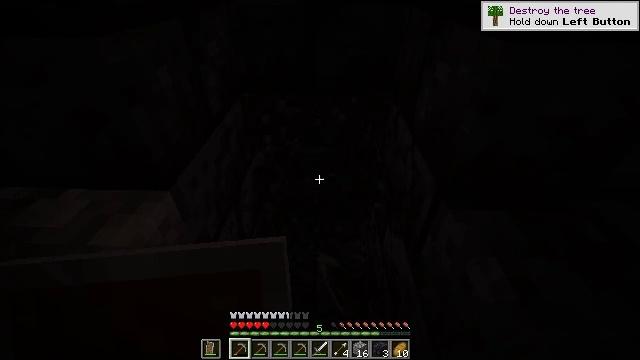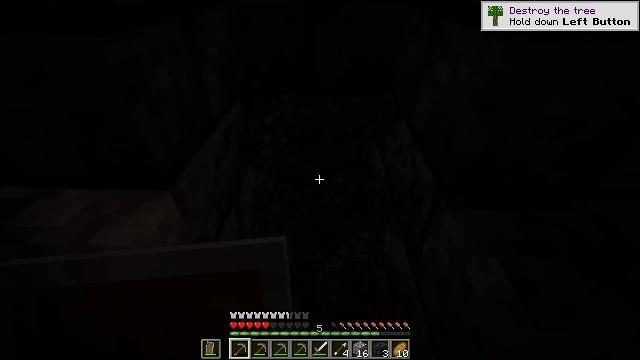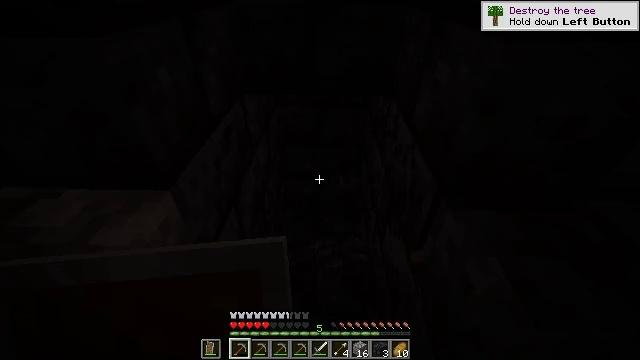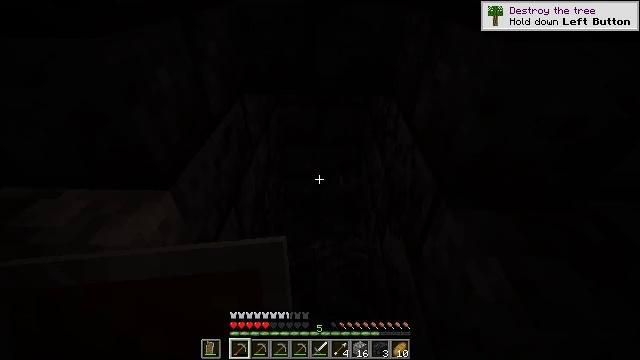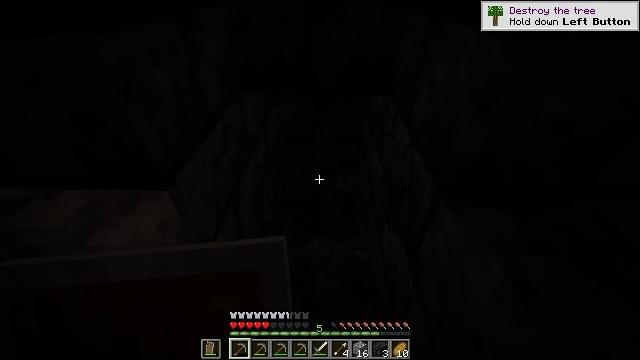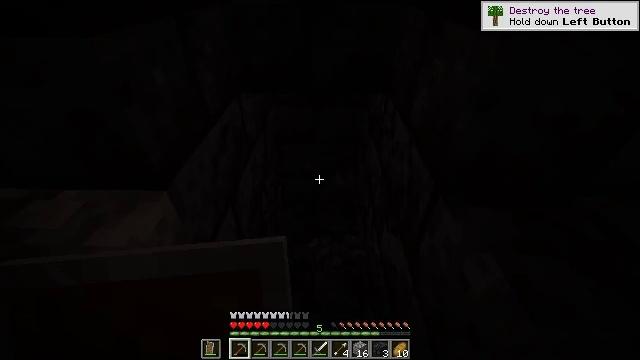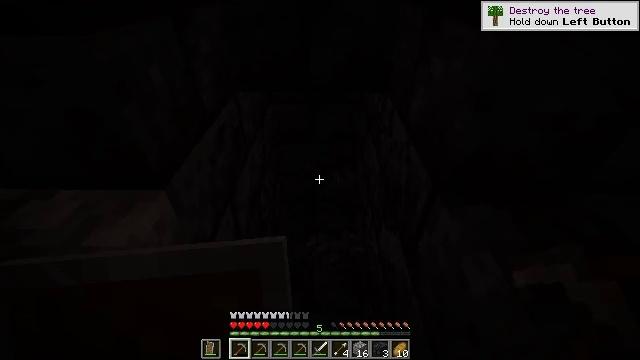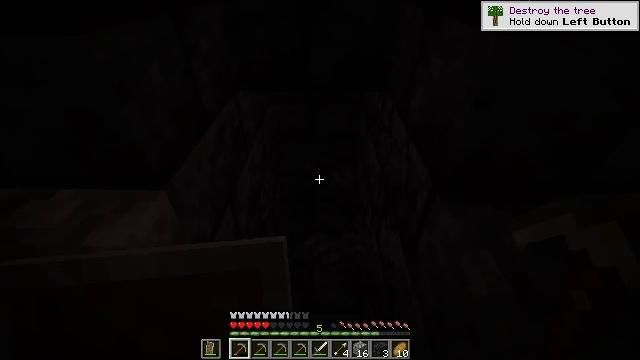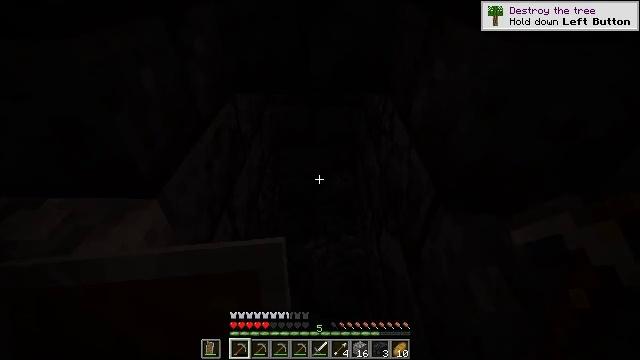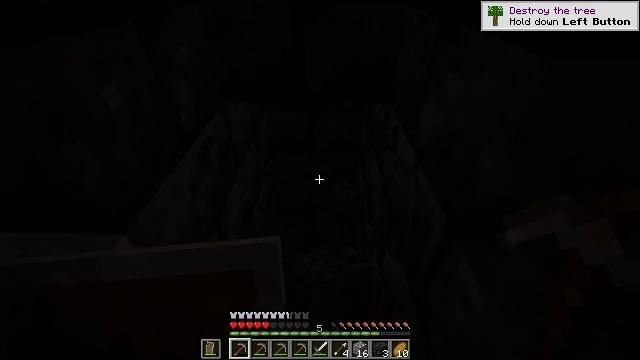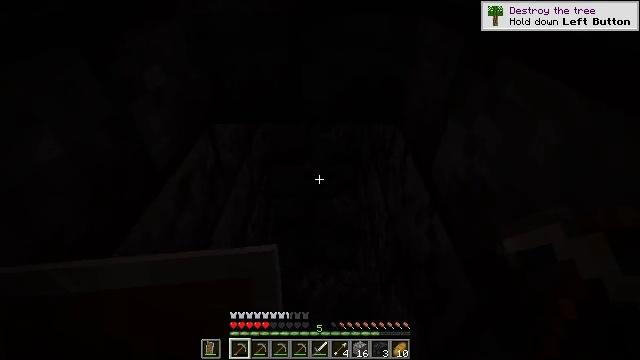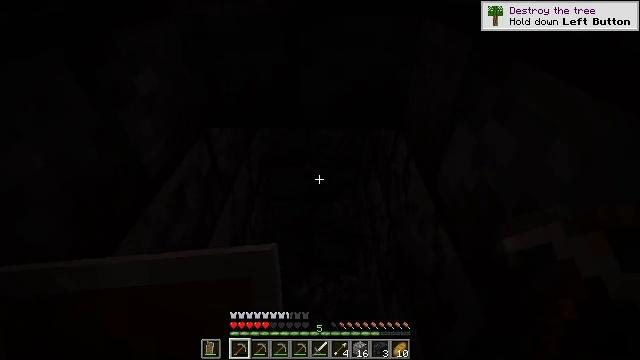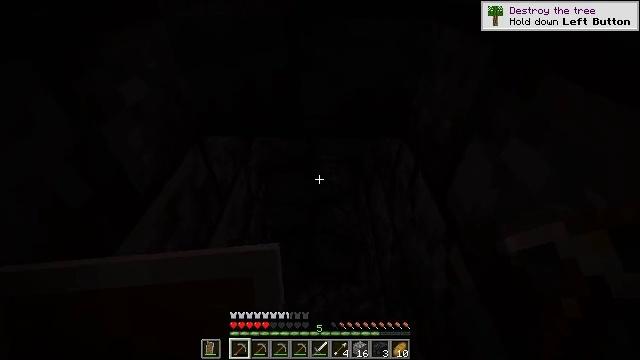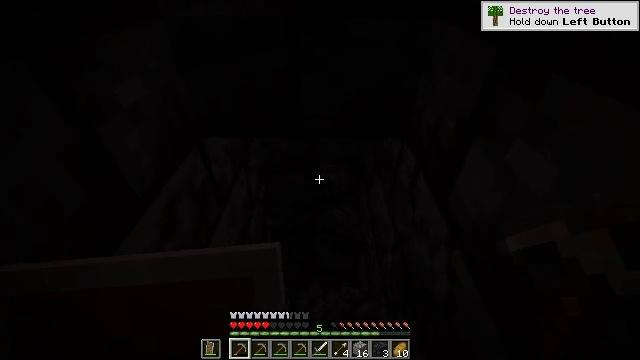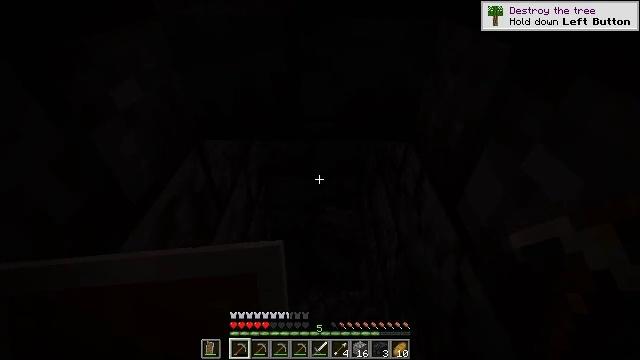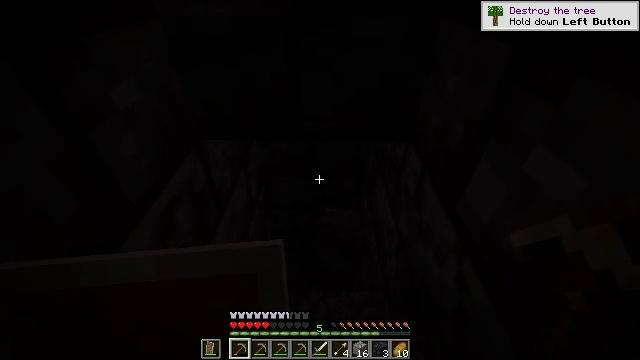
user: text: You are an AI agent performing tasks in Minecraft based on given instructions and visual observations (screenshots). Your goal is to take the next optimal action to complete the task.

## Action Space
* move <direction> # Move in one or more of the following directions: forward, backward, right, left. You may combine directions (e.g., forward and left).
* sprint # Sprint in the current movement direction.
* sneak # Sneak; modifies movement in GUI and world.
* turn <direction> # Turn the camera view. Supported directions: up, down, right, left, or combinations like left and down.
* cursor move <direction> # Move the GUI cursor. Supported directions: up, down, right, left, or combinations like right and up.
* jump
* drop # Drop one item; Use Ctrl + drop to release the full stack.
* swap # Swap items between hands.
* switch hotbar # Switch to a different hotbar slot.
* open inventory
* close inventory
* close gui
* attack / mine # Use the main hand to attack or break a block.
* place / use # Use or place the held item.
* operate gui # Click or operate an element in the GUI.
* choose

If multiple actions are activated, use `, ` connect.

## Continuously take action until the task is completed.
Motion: motion action
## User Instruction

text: Retrieve polished blackstone bricks from a structure.
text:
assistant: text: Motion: no_op
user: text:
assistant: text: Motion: no_op
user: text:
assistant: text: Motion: no_op
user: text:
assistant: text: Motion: no_op
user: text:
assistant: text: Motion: no_op
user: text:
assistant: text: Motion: no_op
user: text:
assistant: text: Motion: no_op
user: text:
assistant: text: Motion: move forward
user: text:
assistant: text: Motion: move forward
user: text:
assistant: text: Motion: move forward
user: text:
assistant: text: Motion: no_op
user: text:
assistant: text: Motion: no_op
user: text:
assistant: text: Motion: no_op
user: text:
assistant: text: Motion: no_op
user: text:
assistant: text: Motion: no_op
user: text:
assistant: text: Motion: no_op
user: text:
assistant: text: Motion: no_op
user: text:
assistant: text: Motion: no_op
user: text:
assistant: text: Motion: move forward
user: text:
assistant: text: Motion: move forward
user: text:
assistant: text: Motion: move forward
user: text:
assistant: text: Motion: no_op
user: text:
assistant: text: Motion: no_op
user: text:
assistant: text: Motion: no_op
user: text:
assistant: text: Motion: turn up
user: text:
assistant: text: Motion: turn up
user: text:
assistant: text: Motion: turn up
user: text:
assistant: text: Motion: turn up
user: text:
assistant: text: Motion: turn up
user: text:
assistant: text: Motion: turn up